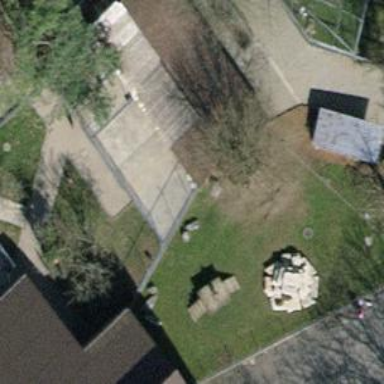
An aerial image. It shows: Animal shelter building.